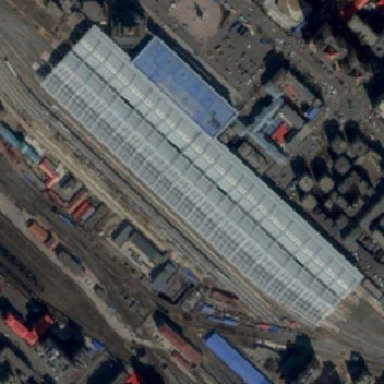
There is a railway station in this area .